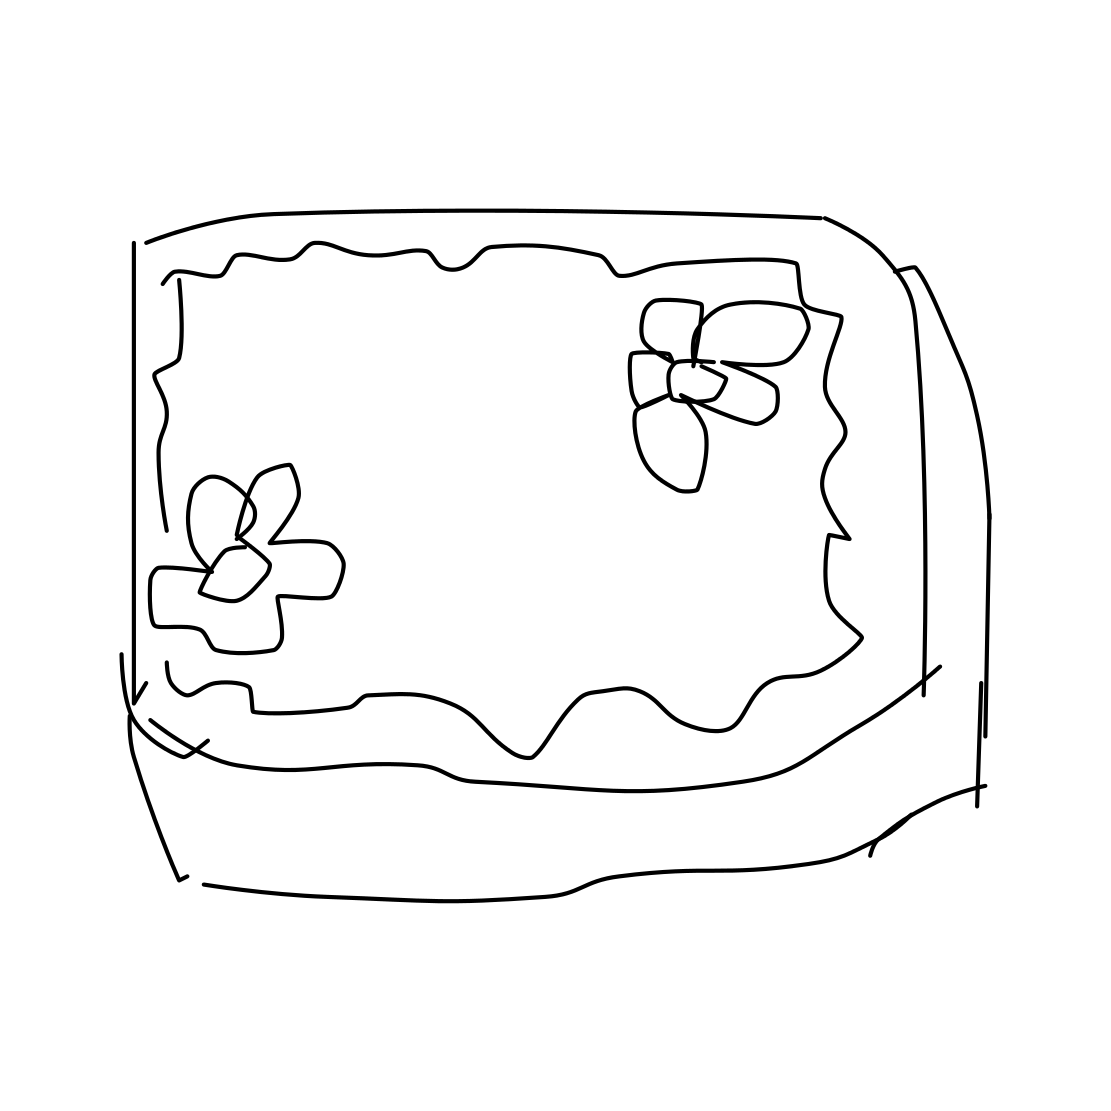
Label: cake